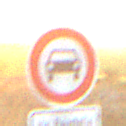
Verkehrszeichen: VerbotKraftwagen
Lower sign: SonstigeFahrzeugePersonengruppenFrei2
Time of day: SunriseSunset
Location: Outdoor (Nature)
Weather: Clear
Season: NotSpecified
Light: Natural